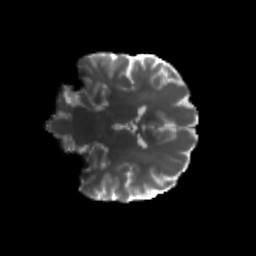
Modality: T2w
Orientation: coronal
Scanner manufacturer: siemens
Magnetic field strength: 3 T
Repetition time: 4.16 s
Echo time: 0.0806 s